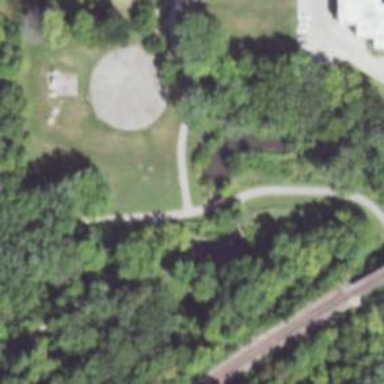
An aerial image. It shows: Footway bridge.